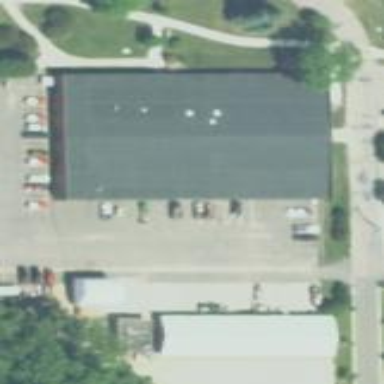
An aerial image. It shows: Building with flat roof.